Aerial crown-view tile of a tropical tree (Barro Colorado Island, Panama), acquired 20250124:
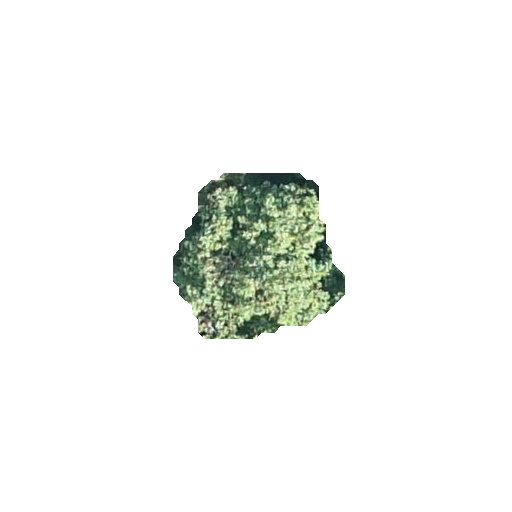
Species: Hieronyma alchorneoides
GBIF accepted scientific name: Hieronyma alchorneoides
Crown area: 32.08 m²